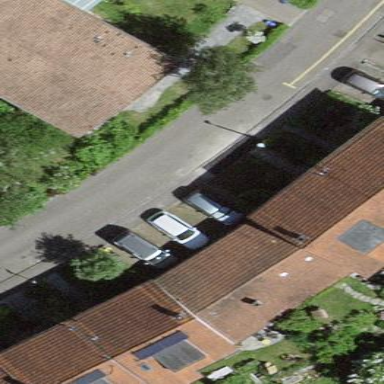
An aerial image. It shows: Terrace building.